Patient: sex F, age 73
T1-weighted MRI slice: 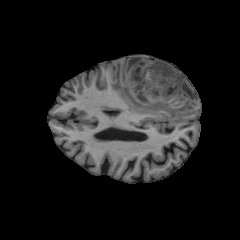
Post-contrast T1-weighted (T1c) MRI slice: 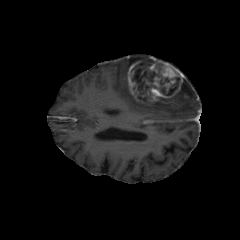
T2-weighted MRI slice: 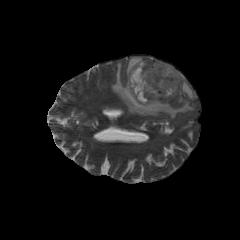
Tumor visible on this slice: yes
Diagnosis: Glioblastoma, IDH-wildtype
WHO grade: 4